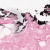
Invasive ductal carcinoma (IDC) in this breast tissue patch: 0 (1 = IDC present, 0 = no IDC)